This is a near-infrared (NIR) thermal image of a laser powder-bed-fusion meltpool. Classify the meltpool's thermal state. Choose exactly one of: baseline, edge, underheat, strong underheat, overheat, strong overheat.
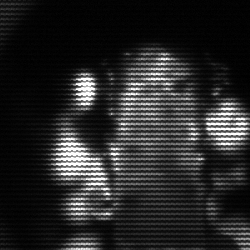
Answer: strong underheat